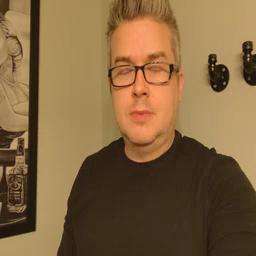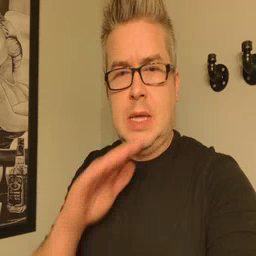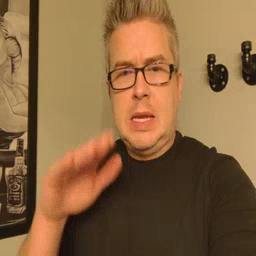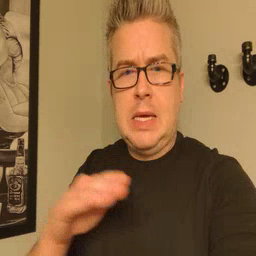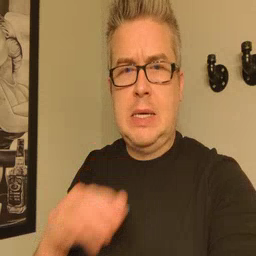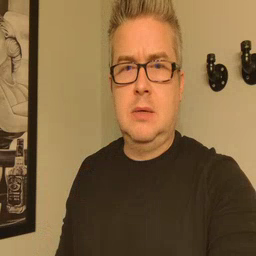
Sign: clean